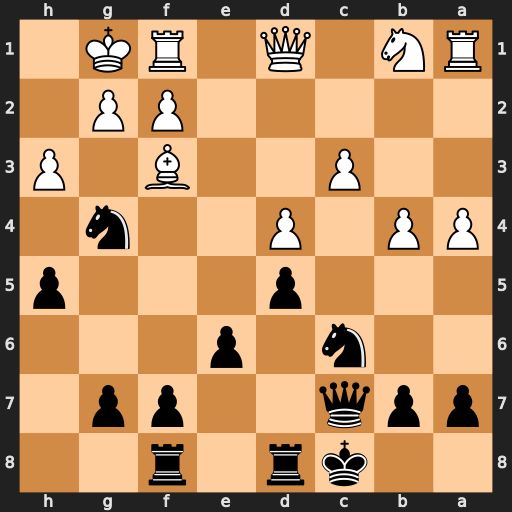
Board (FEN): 2kr1r2/ppq2pp1/2n1p3/3p3p/PP1P2n1/2P2B1P/5PP1/RN1Q1RK1
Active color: b
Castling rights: -
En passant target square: -
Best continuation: Qh2#